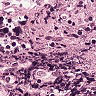
Metastatic tissue present: no